Interaction volume radius: 5 \u00c5
Interaction volume height: 10 \u00c5
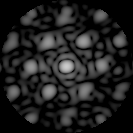
Disorder parameter: 0.3282